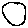
Label: circle